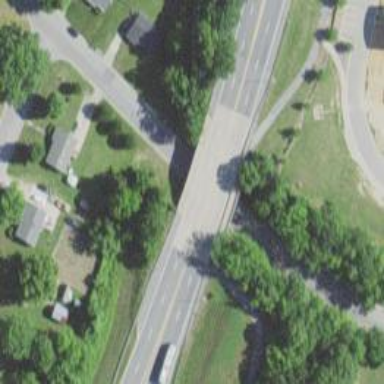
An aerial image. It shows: Path crossing bridge with excellent trail visibility.